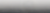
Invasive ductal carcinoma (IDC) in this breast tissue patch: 0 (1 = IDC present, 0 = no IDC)